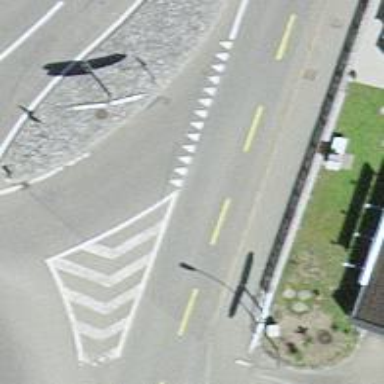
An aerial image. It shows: Primary highway with separate asphalt sidewalk and cycleway.